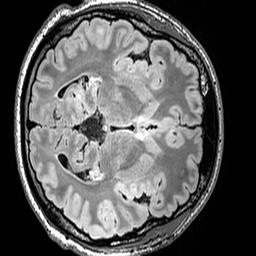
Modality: FLAIR
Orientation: axial
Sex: male
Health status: ill
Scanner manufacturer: siemens
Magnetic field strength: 3 T
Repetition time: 5 s
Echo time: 0.388 s